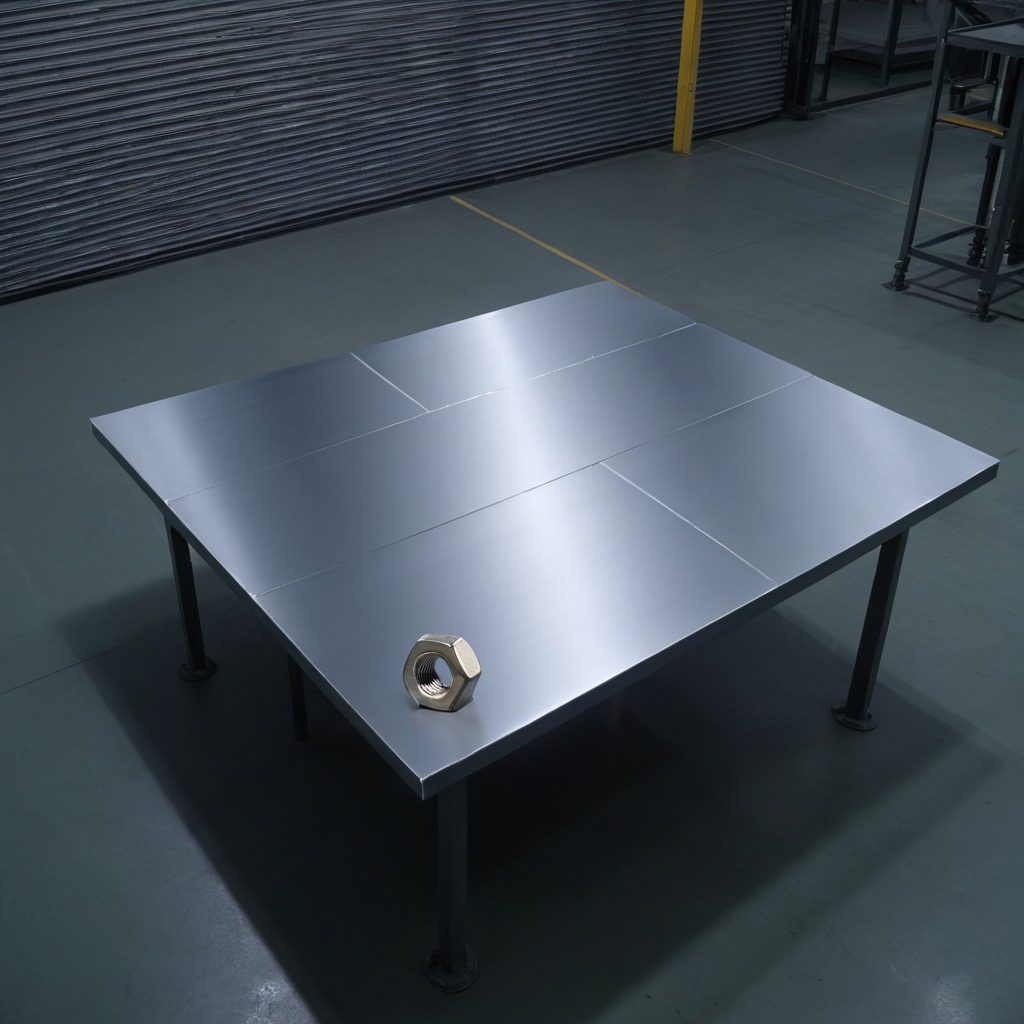
A metal nut is lying on the tabletop in the evening.